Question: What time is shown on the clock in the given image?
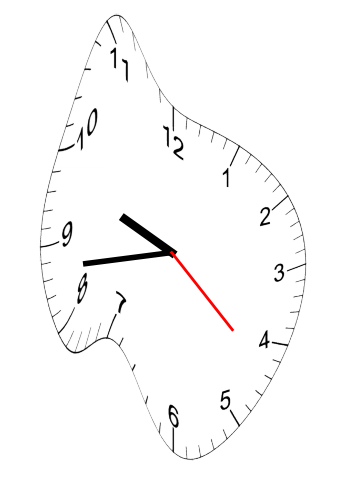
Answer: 09:43:22